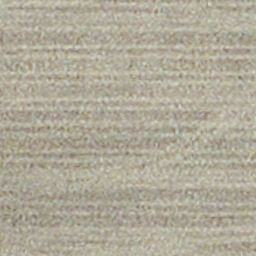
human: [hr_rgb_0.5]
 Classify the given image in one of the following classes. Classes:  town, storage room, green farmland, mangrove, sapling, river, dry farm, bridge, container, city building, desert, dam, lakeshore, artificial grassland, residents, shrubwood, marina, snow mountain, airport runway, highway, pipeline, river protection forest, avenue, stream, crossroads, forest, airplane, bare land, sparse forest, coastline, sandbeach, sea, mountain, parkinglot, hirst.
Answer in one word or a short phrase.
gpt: dry farm